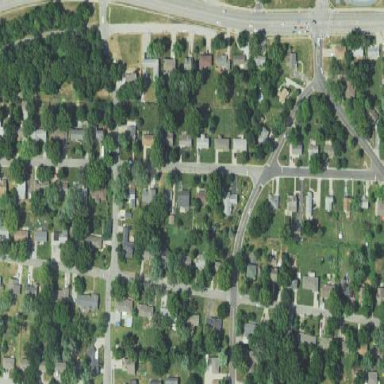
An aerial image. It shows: Single-family residential area.